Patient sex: M
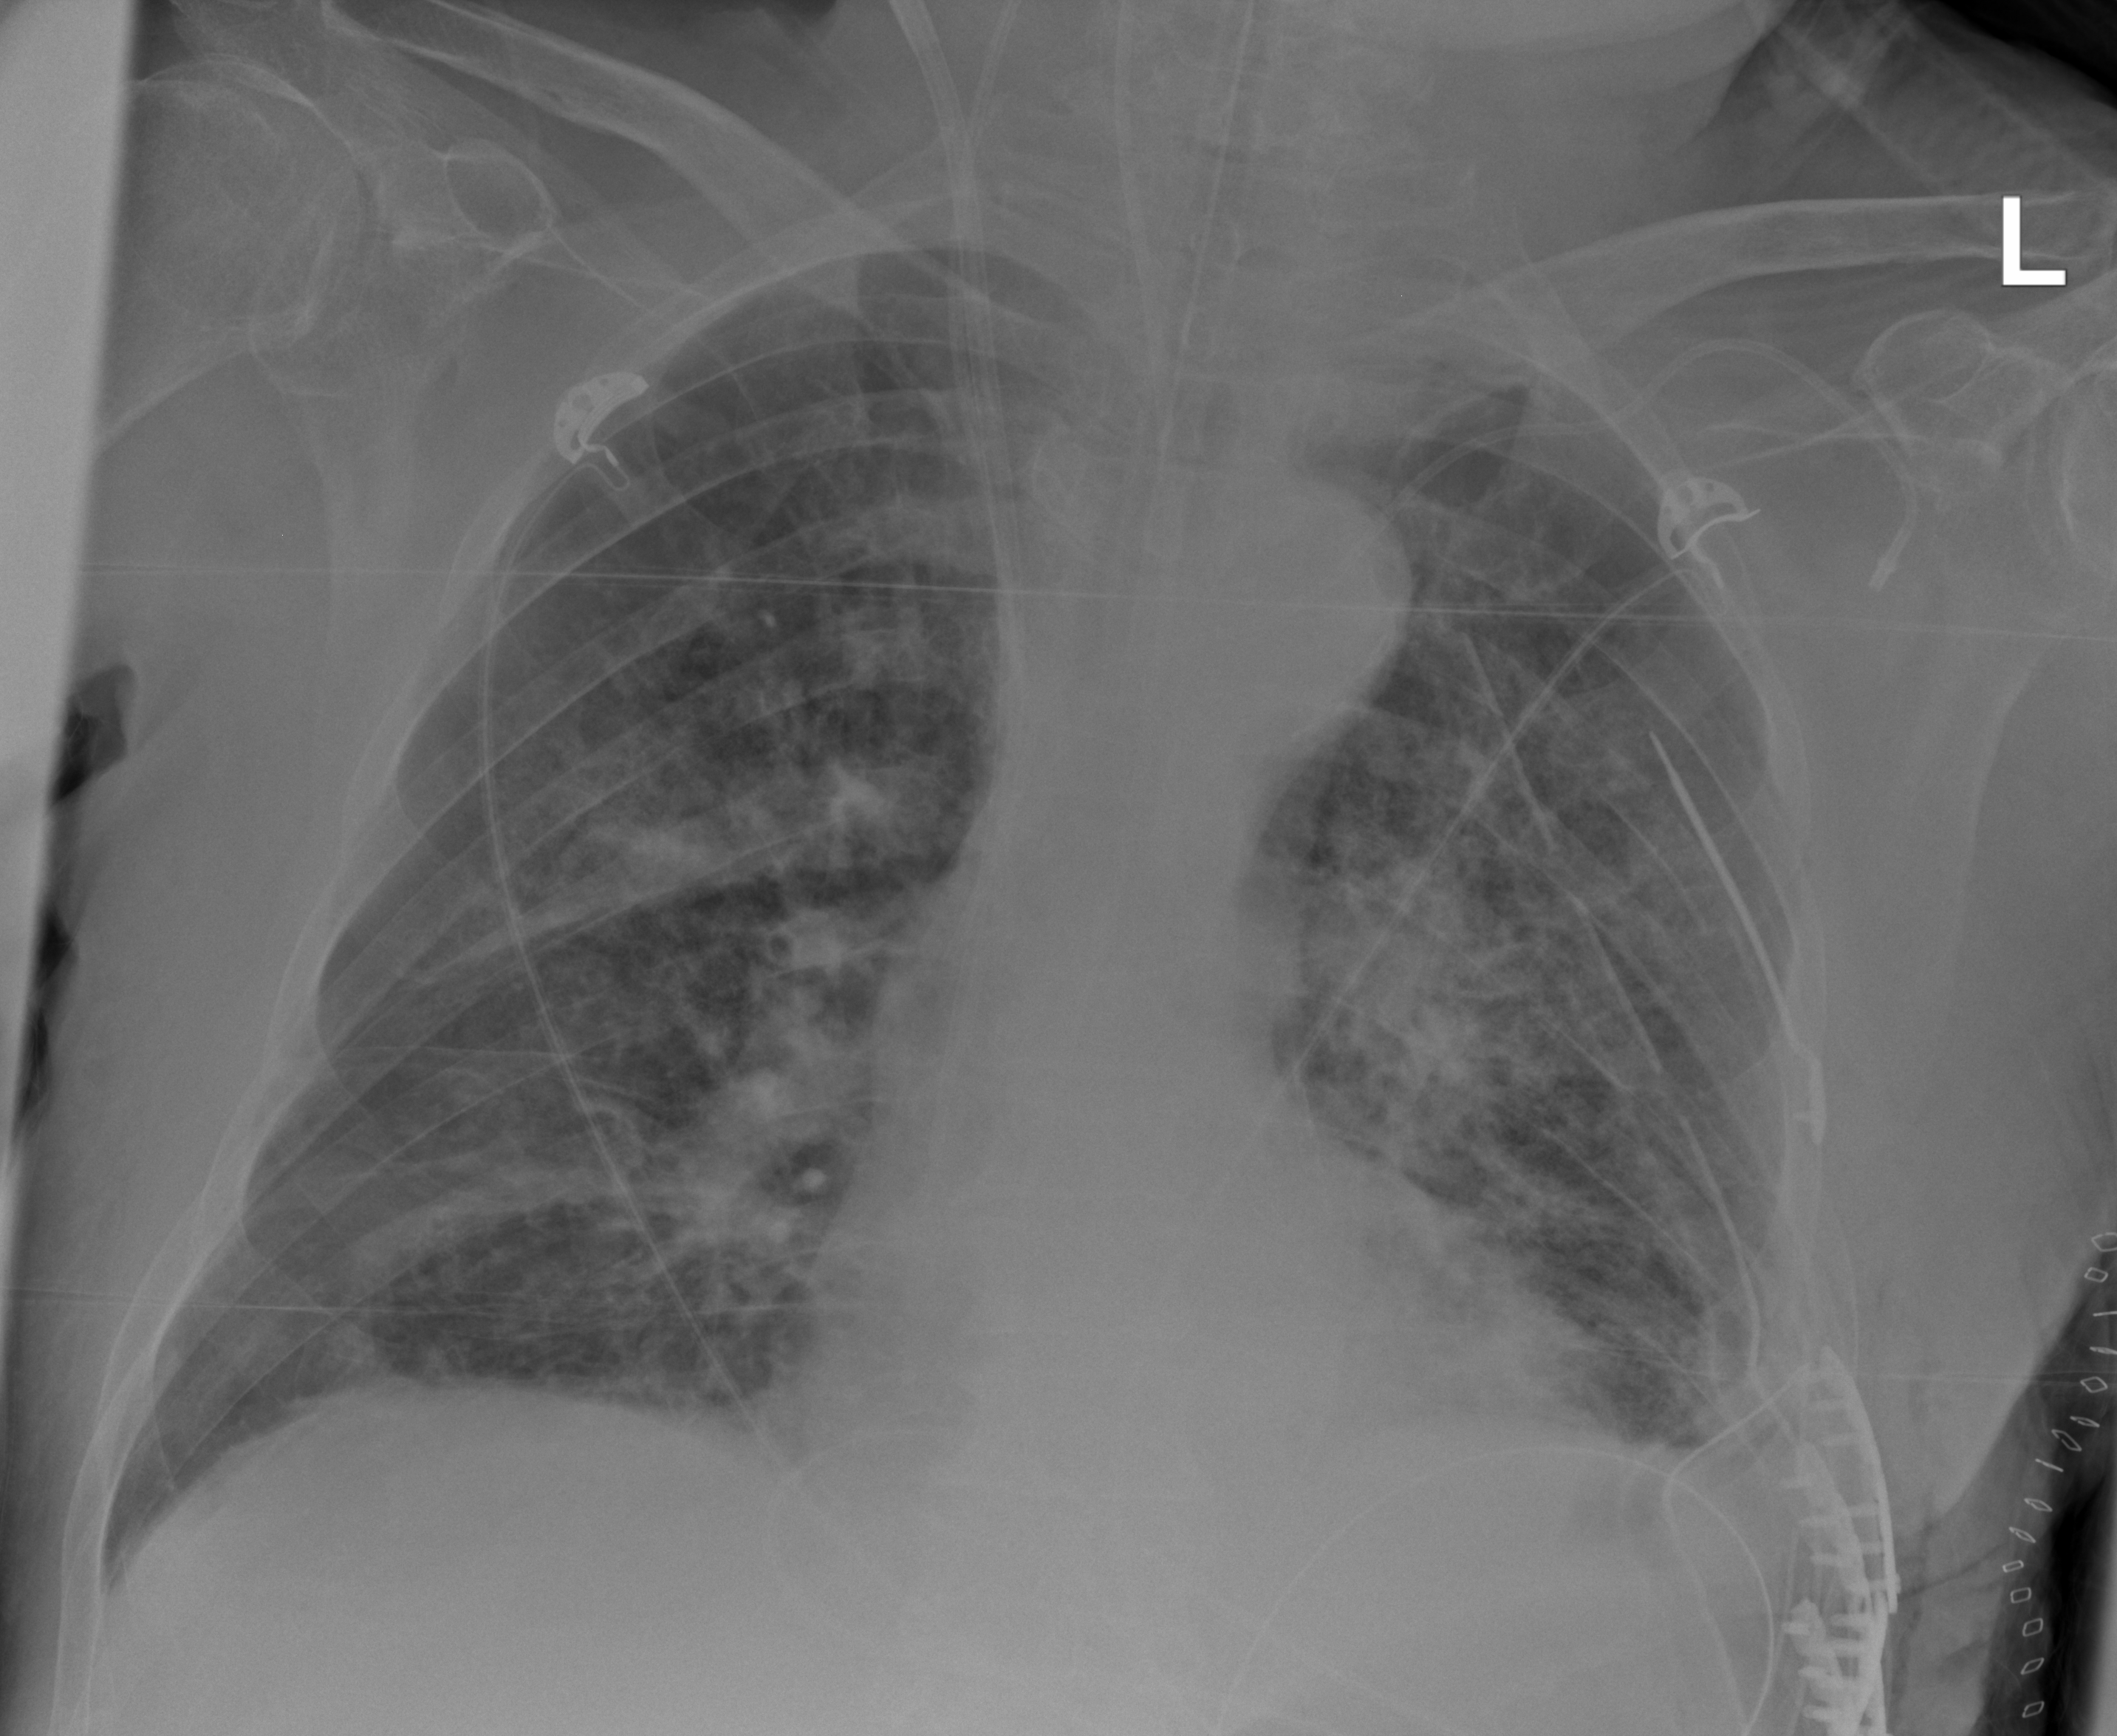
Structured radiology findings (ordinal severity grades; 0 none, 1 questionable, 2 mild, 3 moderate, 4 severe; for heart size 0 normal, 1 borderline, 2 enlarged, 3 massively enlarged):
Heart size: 0
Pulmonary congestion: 3
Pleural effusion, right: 1
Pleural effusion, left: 2
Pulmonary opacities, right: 2
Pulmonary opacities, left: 3
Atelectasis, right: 2
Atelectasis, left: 2